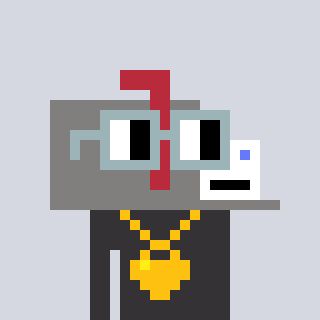
a pixel art character with square dark gray glasses, a mailbox-shaped head and a grayscale-colored body on a cool background